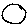
Label: circle